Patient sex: F
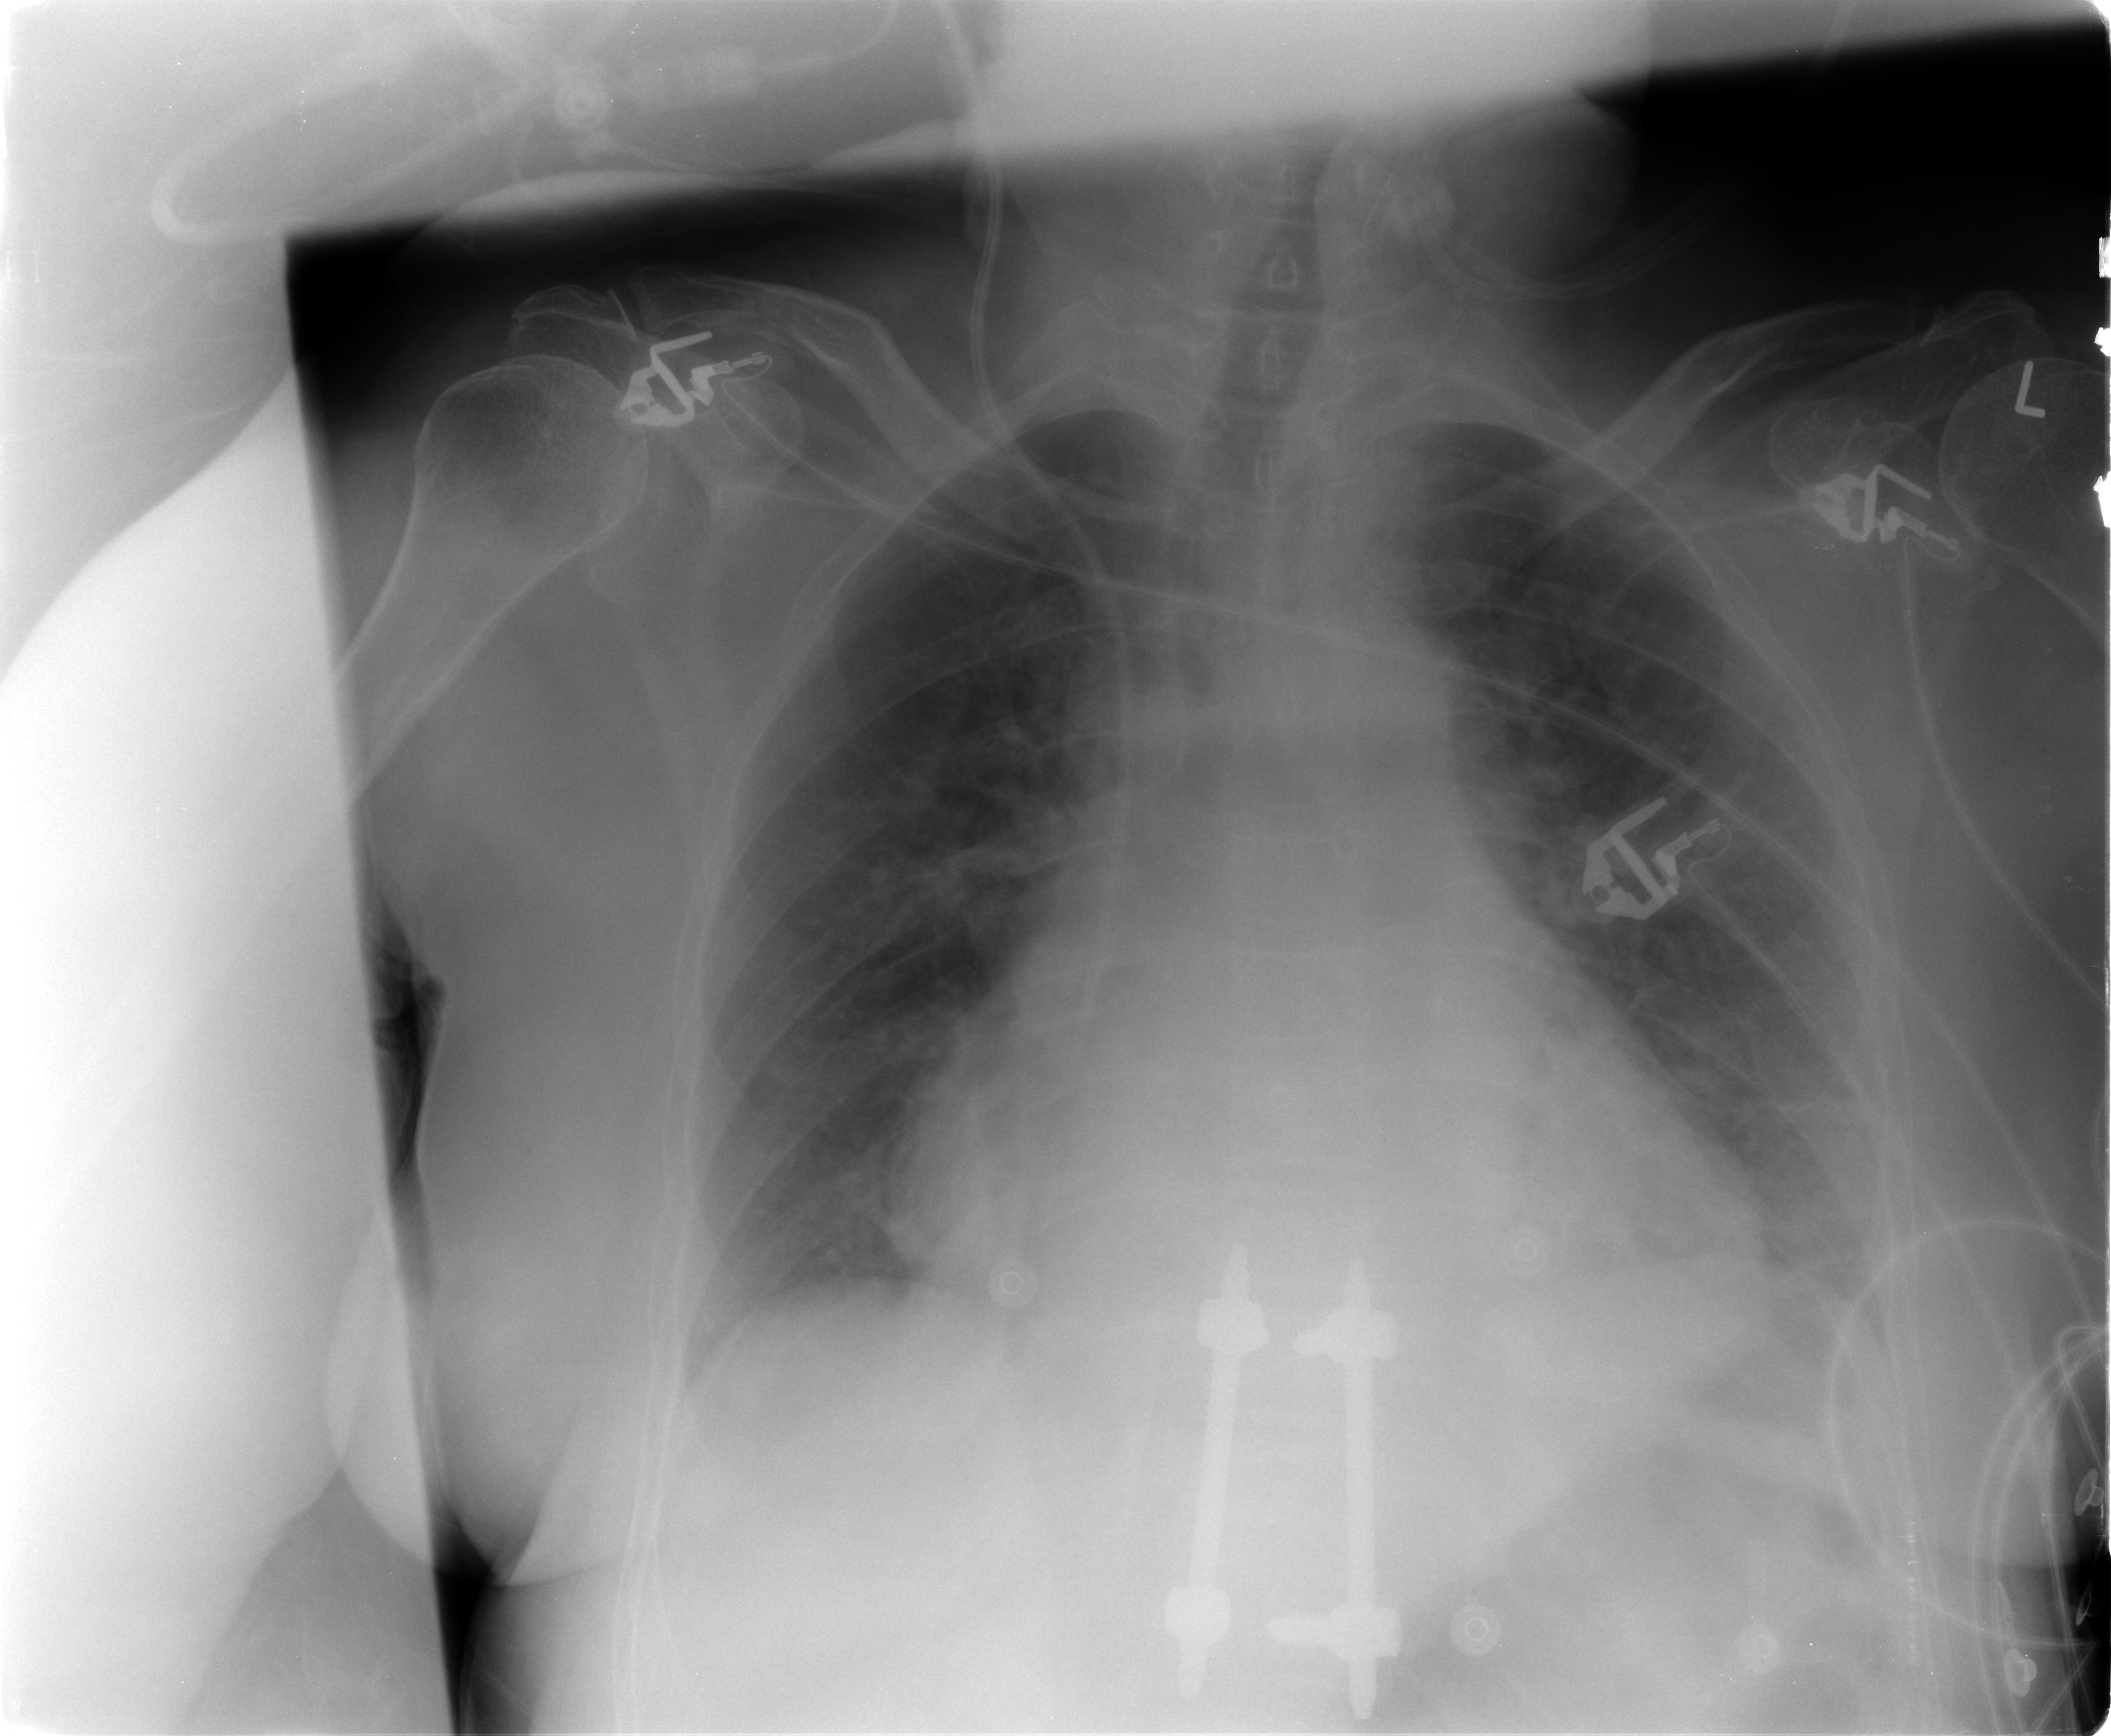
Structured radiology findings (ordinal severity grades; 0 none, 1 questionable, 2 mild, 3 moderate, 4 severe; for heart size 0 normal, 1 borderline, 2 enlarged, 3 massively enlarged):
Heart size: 2
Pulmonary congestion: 2
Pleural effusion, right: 0
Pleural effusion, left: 0
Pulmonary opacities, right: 0
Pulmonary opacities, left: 0
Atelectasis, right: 2
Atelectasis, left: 2